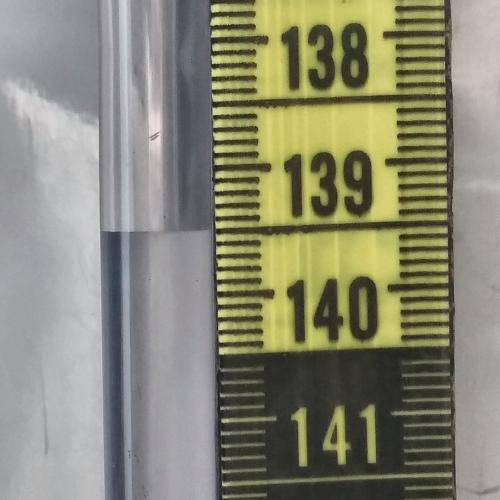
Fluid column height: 139.5 cm